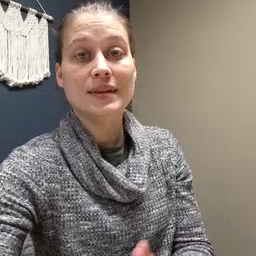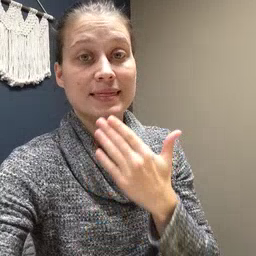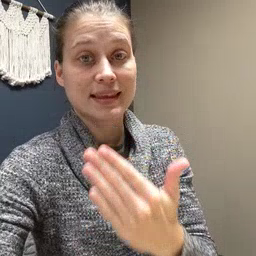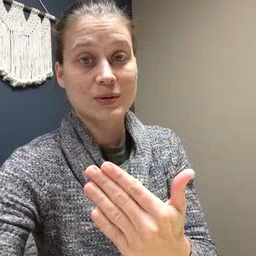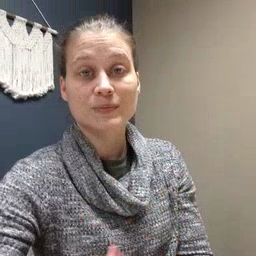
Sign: thankyou